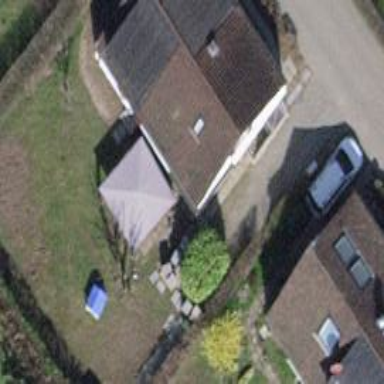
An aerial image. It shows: Detached building with gabled roof.